Interaction volume radius: 5 \u00c5
Interaction volume height: 15 \u00c5
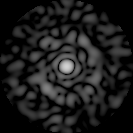
Disorder parameter: 0.8643